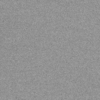
Label: dusty